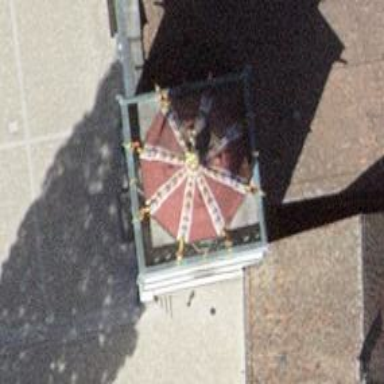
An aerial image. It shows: Bell tower with brown onion-shaped roof.